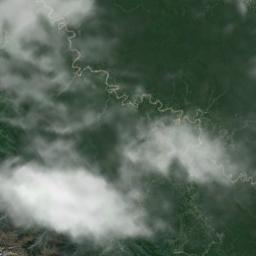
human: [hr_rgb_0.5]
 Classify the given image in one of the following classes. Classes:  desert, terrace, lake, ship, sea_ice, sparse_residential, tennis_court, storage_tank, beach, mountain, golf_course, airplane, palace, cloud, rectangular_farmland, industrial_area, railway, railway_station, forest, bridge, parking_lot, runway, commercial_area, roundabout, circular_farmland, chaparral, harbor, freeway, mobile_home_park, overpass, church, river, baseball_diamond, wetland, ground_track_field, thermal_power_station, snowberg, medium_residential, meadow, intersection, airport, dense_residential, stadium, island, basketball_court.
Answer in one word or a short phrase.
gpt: cloud